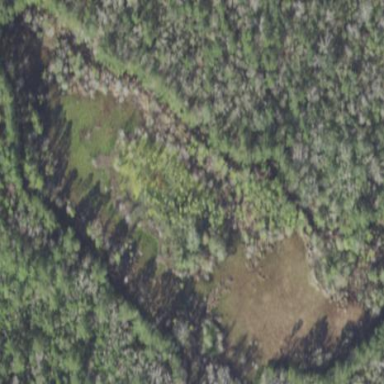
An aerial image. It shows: Marshy wetland area.